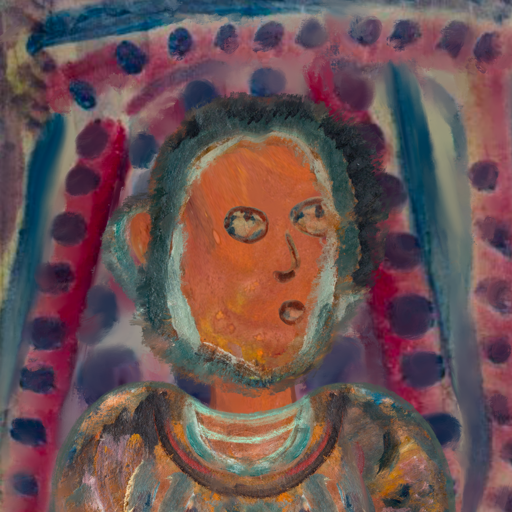
Background: HillGirl, Head And Neck Side: Mother_And_Son_Son, Face Side: Orphan, Bust: Boggyland, Hair Side: Boggyland, Head Accessory: Blank, Second Necklace: Blank, Necklace: Blank, Baby: Blank